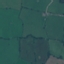
Land use / land cover class: Pasture